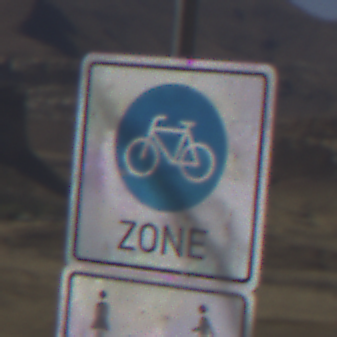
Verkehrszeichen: BeginnFahrradzone
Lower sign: CarsharingfahrzeugeFrei
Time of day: Midday
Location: Outdoor (Nature)
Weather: Clear
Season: NotSpecified
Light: Natural